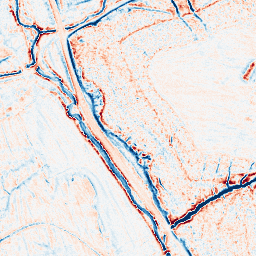
Category: classical
Decomposition family: gaussian
Decomposition parameters: sigma: 2
Upsampling method: bicubic_3x
Upsampling parameters: scale: 3
Upsampling scale: 3